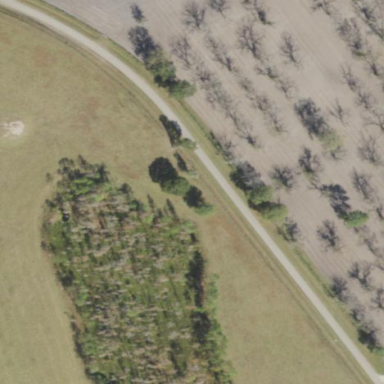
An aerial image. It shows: Orchard.